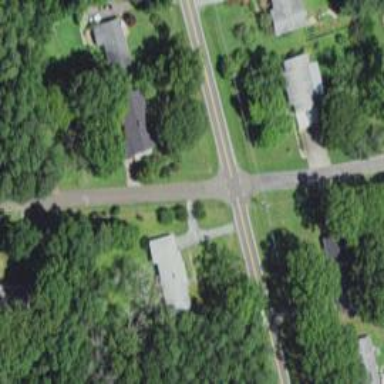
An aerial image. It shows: Road with stop sign.